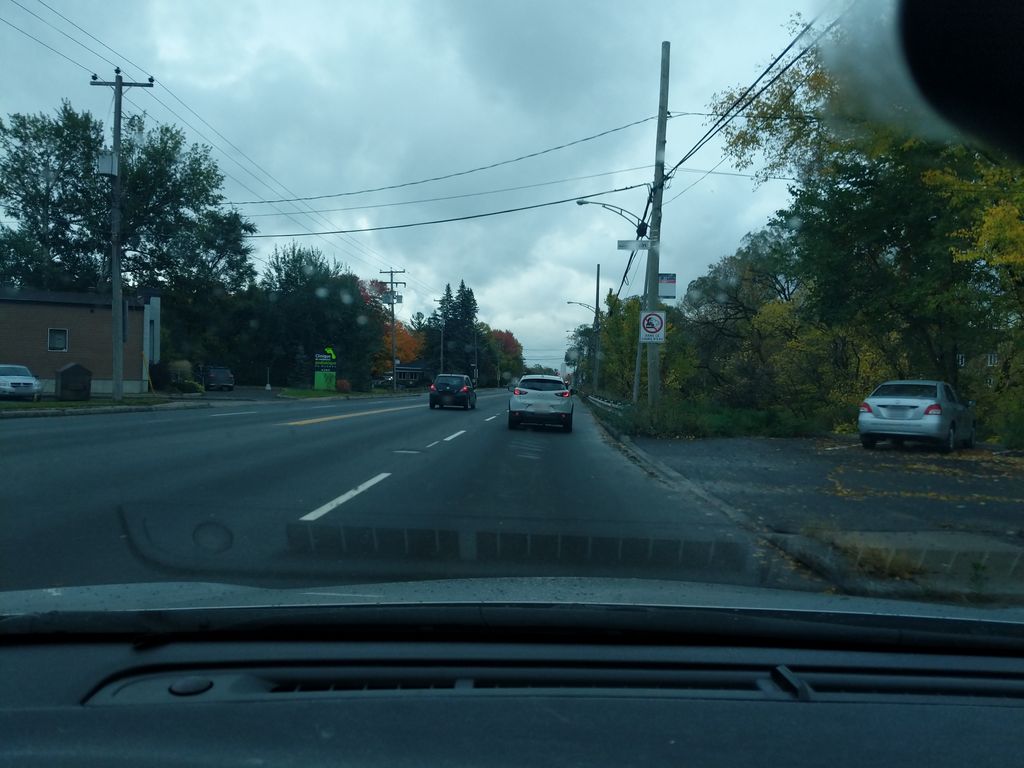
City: quebec_city